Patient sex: F
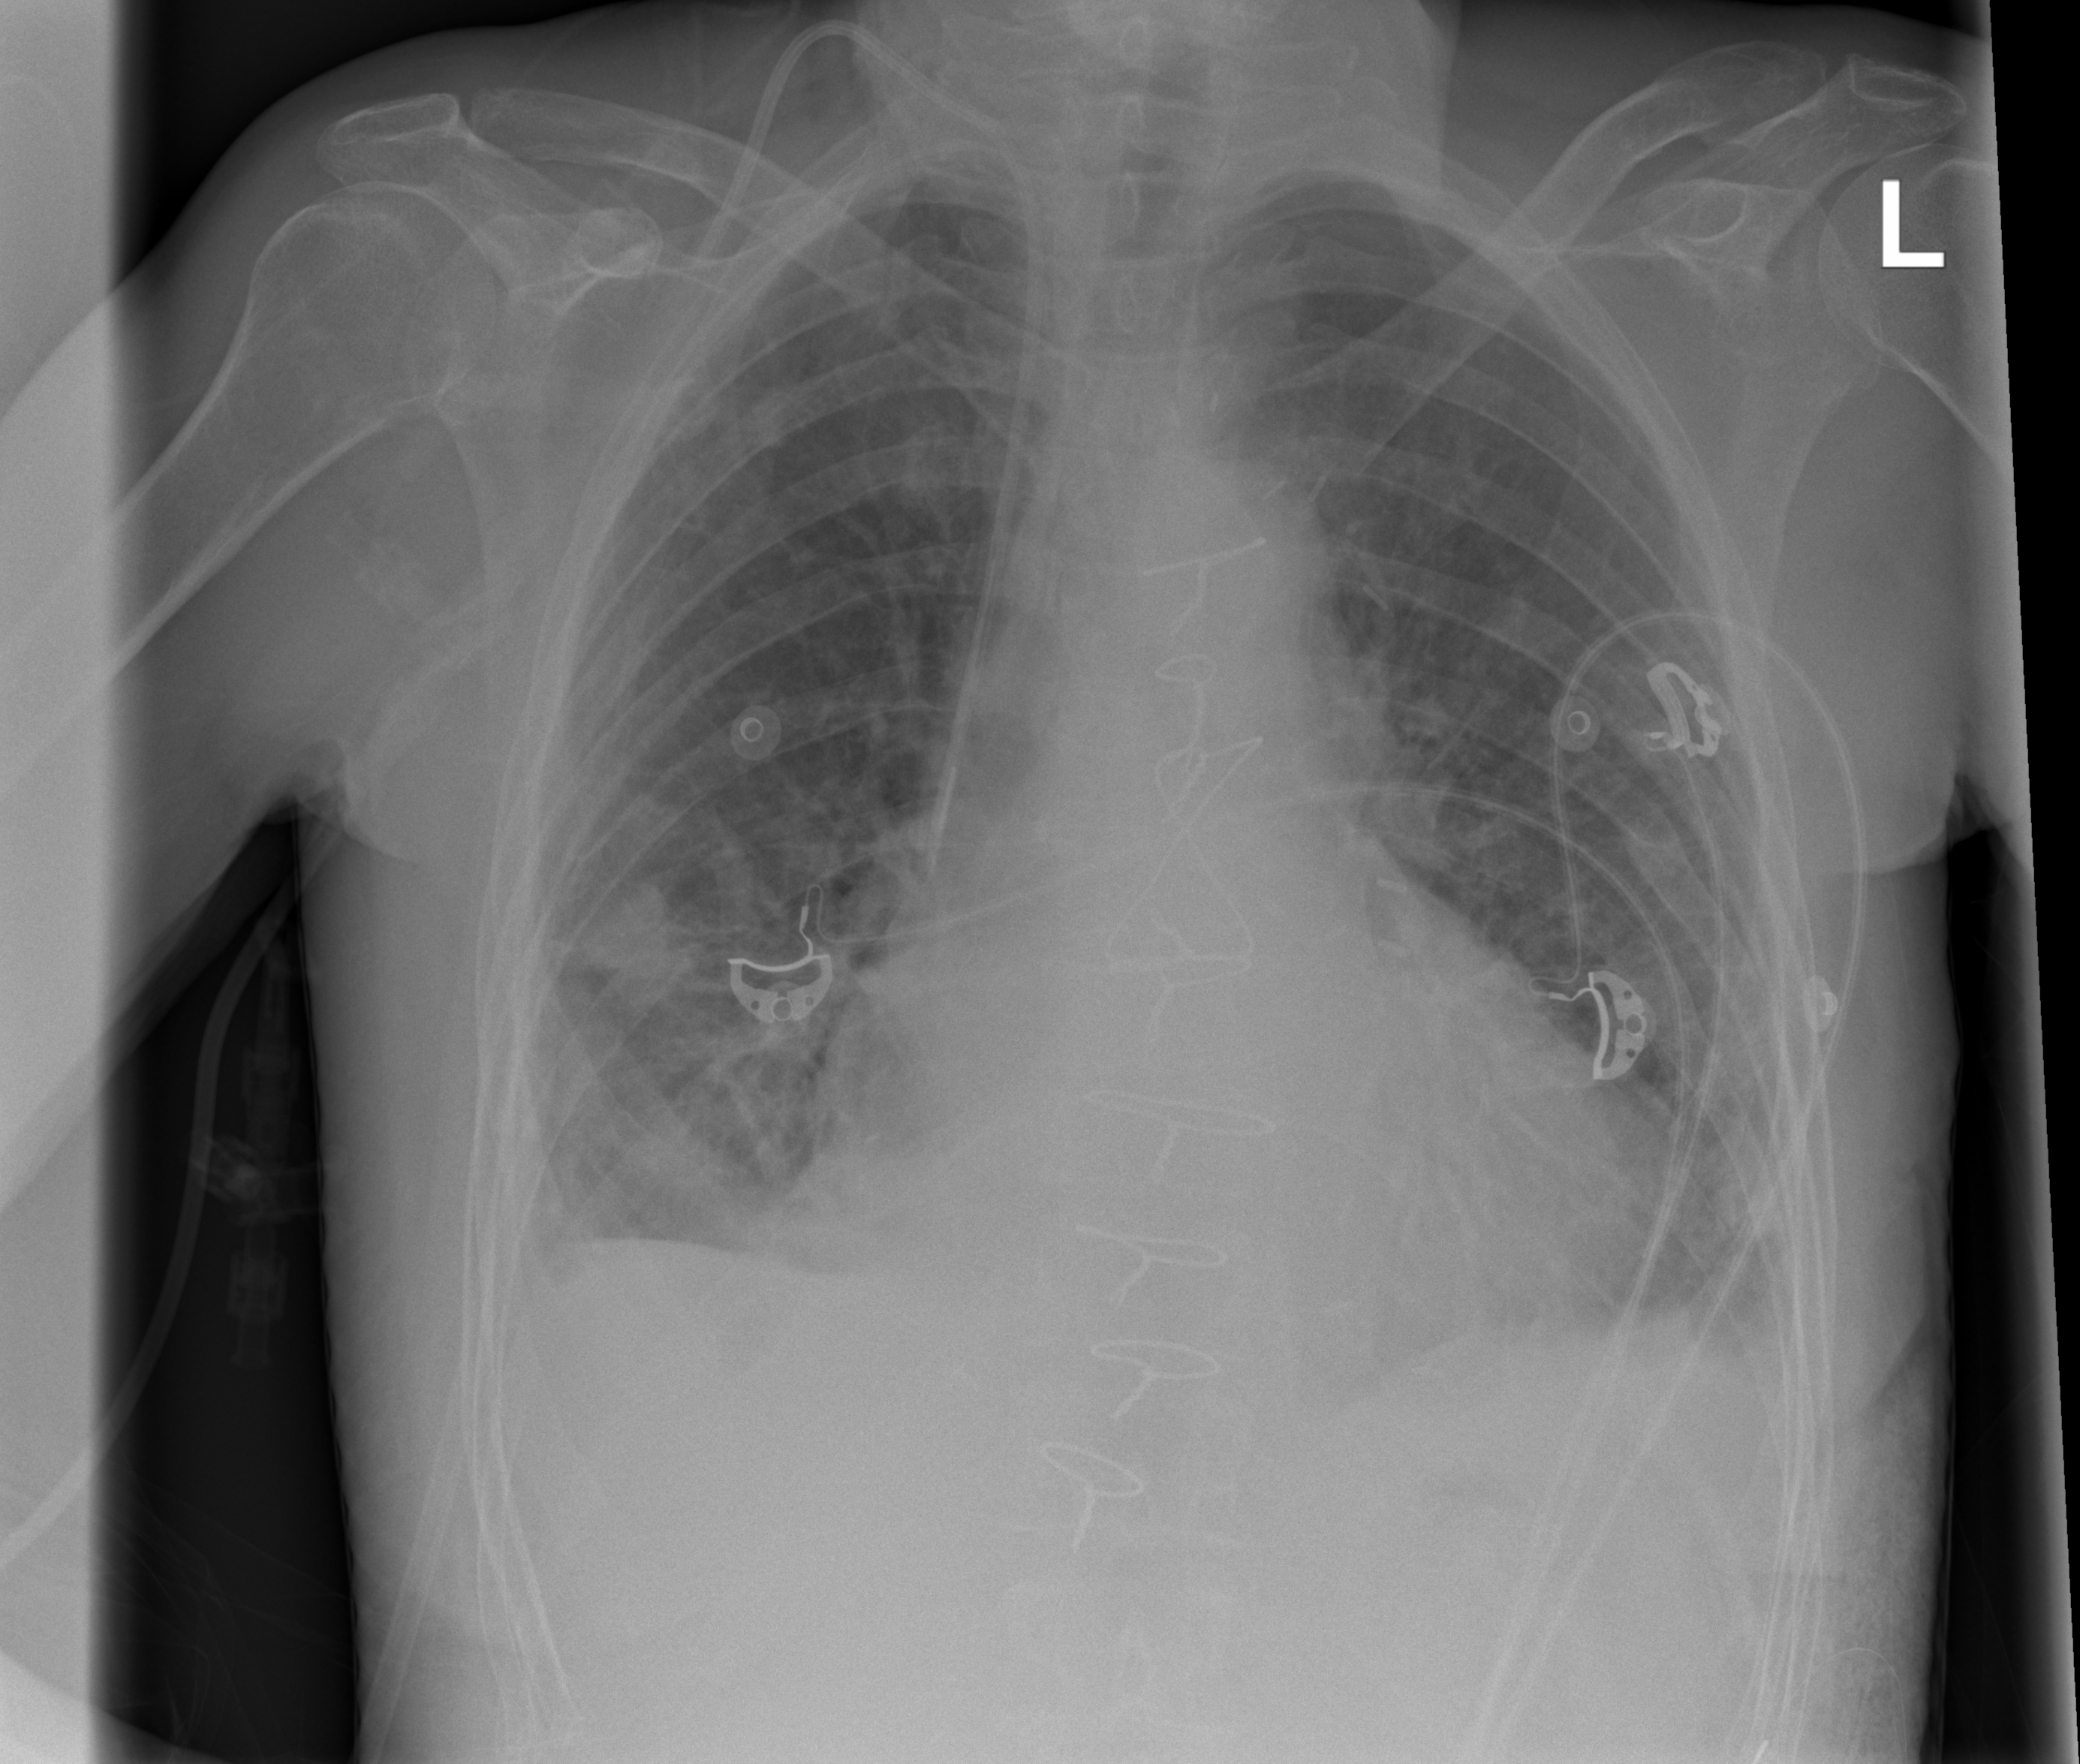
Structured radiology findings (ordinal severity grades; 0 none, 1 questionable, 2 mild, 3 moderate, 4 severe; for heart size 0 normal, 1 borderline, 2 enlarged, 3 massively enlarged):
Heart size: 2
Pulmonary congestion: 2
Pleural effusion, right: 2
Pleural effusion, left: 2
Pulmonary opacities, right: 0
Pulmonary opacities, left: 0
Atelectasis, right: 3
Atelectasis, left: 0